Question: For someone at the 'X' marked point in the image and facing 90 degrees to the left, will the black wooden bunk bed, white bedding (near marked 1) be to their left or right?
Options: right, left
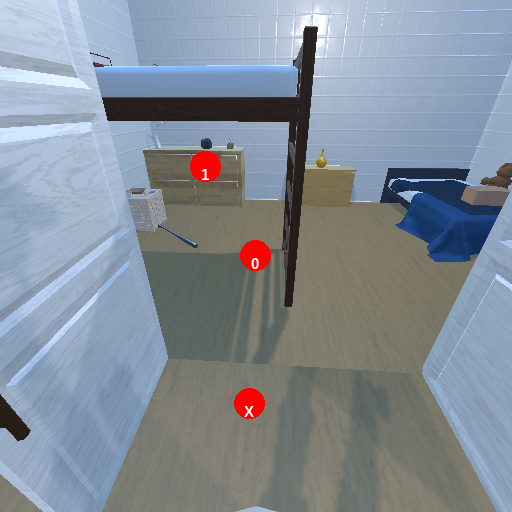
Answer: right